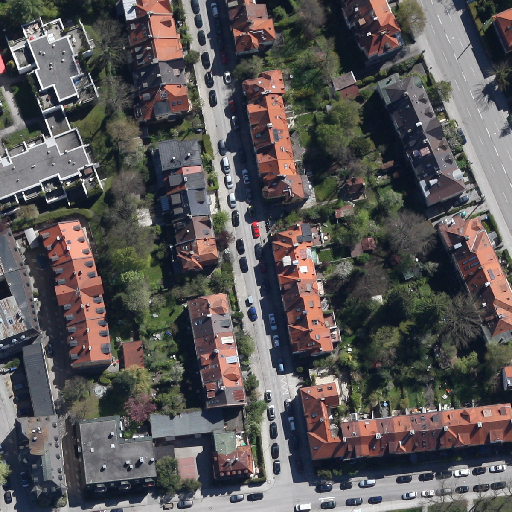
Referring expression: impervious surface